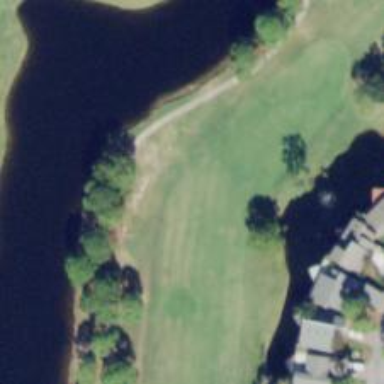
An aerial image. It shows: View of golf hole.